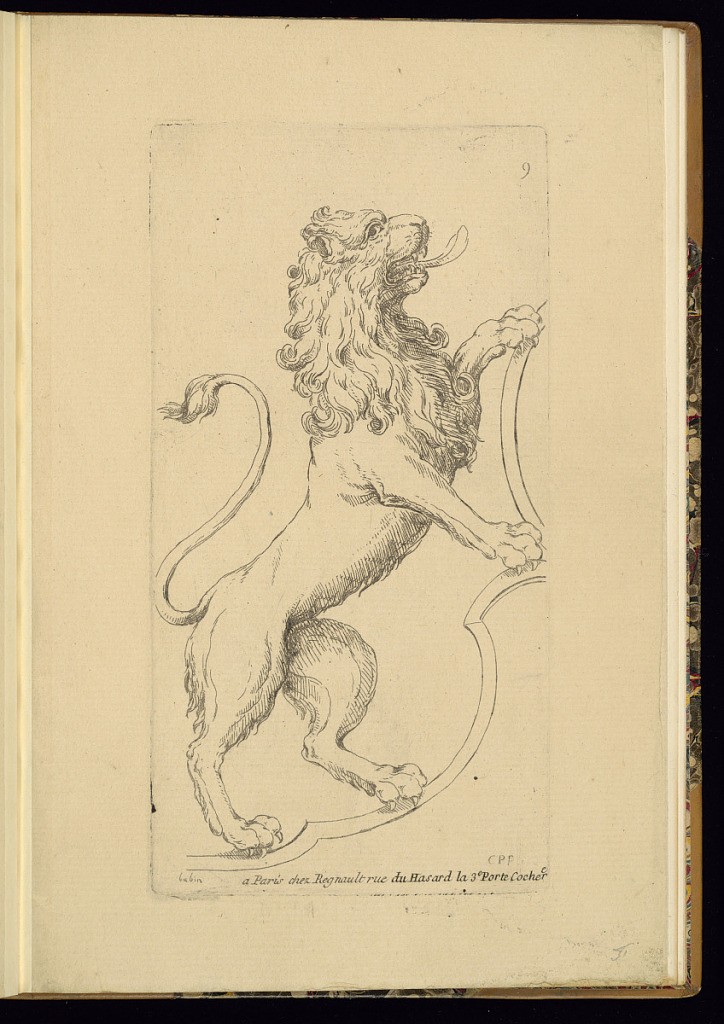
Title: Metalwork Design
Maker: Babin, French, ca. 1750
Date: ca. 1780
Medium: Etching on paper
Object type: Print
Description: Design for ironwork/ metalwork - a lion supporting a blank coat of arms. The plate is numbered and signed.